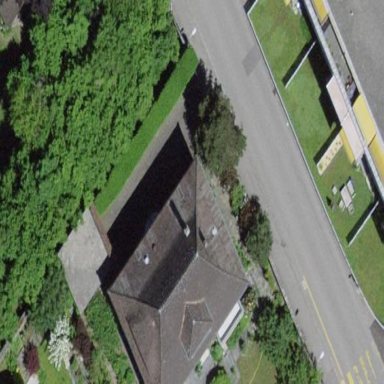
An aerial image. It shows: Building with hipped roof made of roof tiles.